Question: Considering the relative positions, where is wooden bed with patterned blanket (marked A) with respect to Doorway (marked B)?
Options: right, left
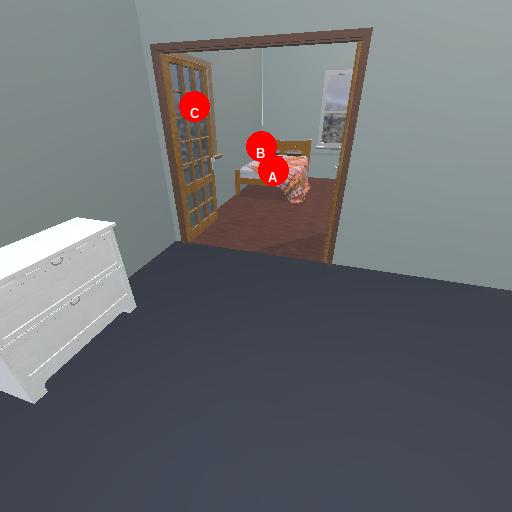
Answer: right